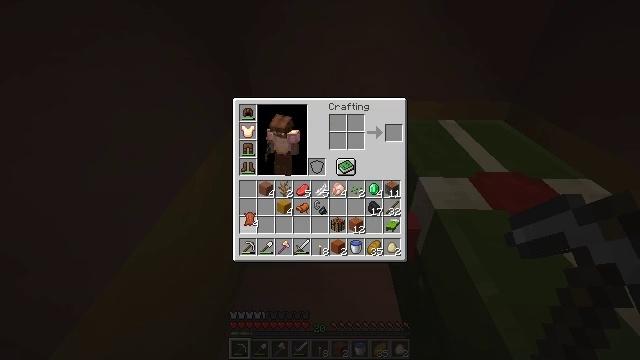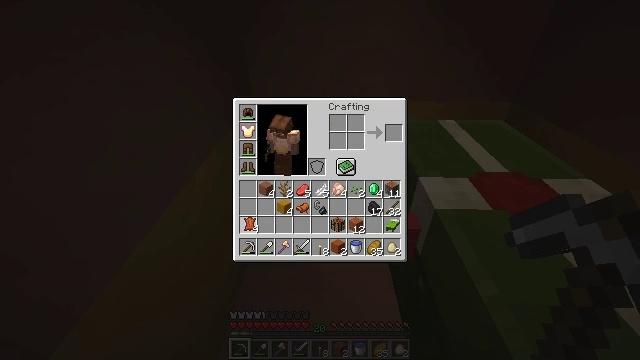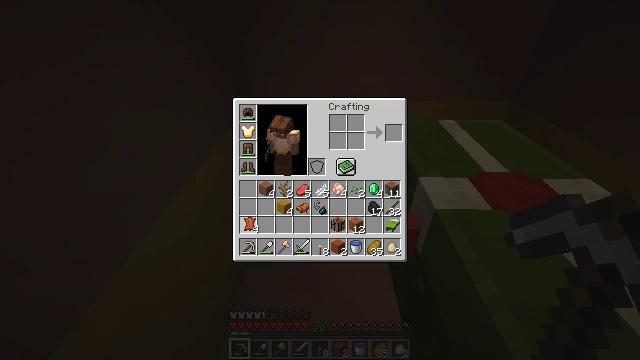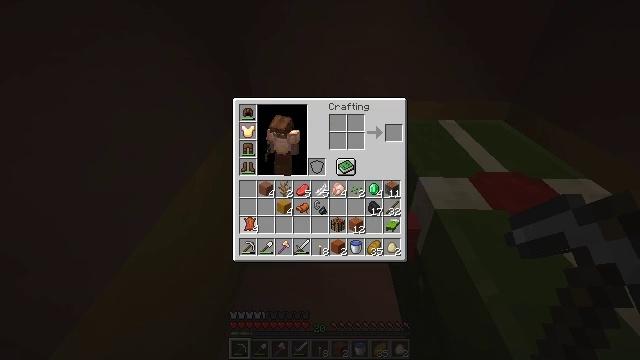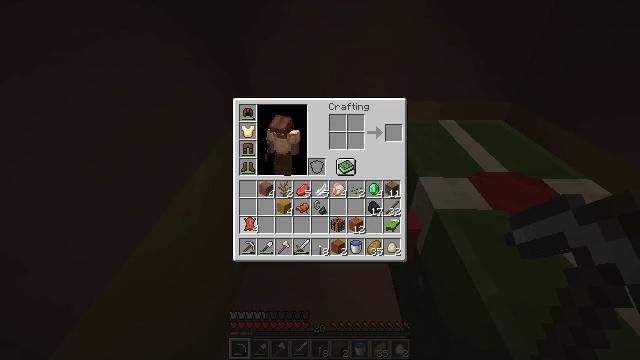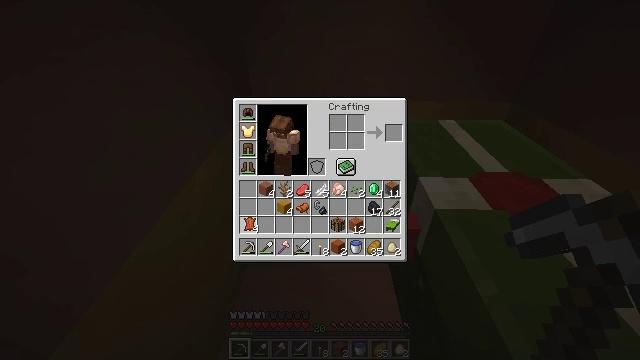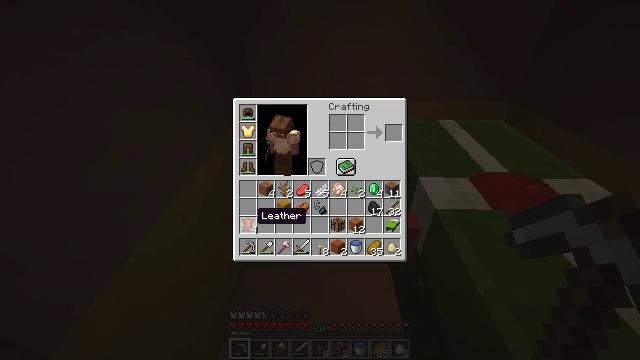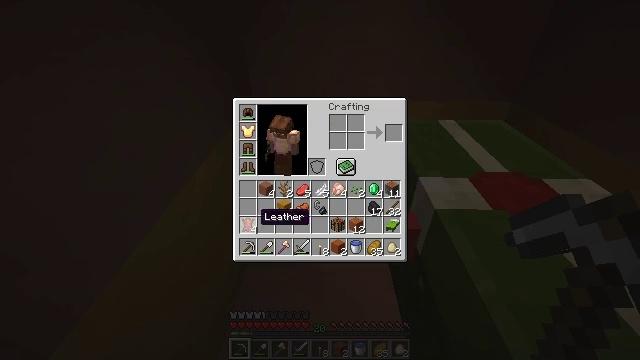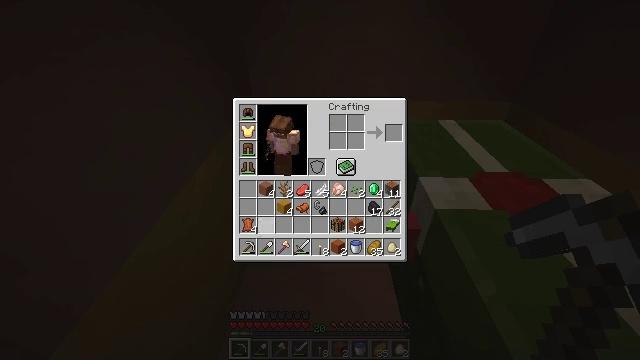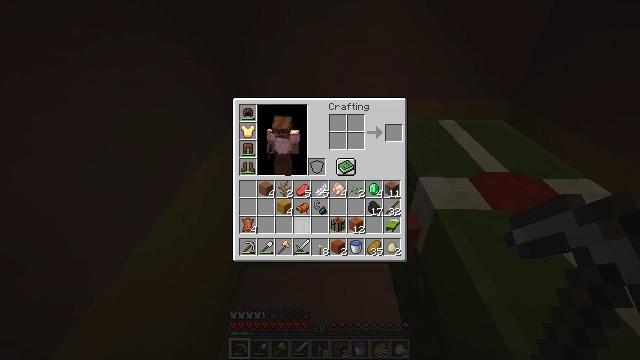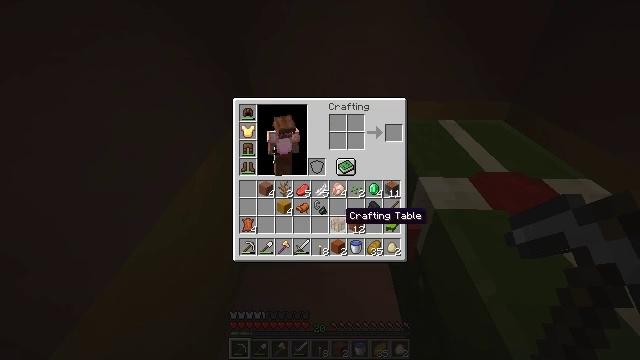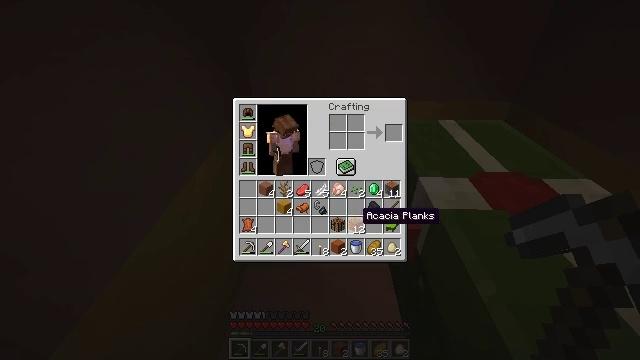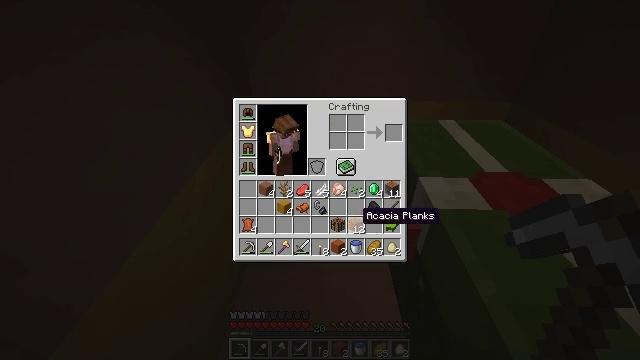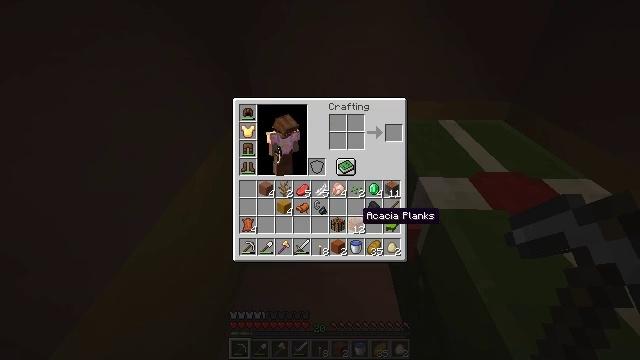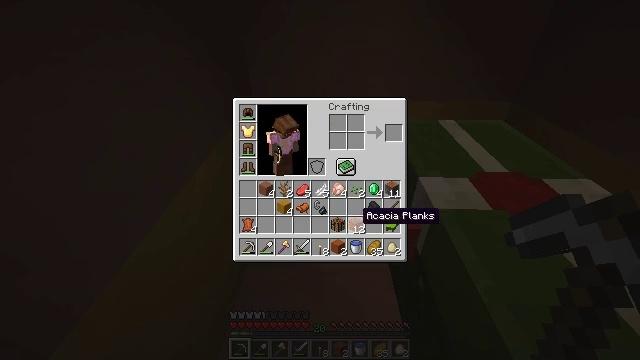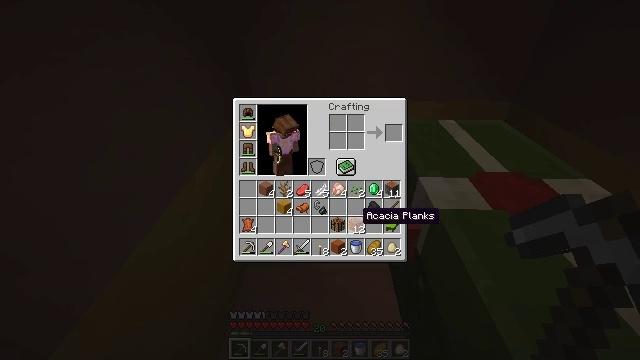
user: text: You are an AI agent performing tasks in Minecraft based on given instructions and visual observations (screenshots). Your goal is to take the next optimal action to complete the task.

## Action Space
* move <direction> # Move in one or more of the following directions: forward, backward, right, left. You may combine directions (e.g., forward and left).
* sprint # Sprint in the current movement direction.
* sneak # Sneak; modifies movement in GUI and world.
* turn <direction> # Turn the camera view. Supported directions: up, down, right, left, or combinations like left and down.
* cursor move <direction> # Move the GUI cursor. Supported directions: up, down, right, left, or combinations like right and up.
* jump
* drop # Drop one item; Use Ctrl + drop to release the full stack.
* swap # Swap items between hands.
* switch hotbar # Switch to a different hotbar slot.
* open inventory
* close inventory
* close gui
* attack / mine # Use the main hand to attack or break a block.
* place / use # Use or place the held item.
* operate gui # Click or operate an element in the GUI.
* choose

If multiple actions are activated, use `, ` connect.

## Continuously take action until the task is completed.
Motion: motion action
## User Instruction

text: Remove terracotta from the inventory.
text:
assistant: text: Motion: no_op
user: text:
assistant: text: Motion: no_op
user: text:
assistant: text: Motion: operate gui
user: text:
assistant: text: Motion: operate gui
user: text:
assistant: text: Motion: operate gui
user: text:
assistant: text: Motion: no_op
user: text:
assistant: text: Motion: no_op
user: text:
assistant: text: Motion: cursor move right
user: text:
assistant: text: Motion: cursor move right
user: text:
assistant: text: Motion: cursor move right
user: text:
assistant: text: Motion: cursor move right
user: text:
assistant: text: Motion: no_op
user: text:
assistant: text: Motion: no_op
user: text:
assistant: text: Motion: no_op
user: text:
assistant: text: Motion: no_op
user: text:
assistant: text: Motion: no_op
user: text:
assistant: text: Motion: operate gui
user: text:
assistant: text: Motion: operate gui
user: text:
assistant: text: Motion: no_op
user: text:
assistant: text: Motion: cursor move left
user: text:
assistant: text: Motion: cursor move left
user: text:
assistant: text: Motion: cursor move left
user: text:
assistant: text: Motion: no_op
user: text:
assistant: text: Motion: no_op
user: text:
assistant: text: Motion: no_op
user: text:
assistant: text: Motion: no_op
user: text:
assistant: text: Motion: no_op
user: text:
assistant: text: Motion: no_op
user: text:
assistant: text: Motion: operate gui
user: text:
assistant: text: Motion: operate gui